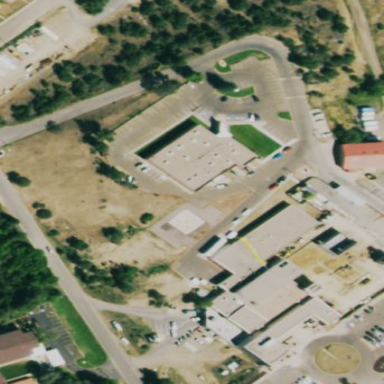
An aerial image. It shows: Healthcare facility identified as hospital.